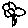
Label: flower